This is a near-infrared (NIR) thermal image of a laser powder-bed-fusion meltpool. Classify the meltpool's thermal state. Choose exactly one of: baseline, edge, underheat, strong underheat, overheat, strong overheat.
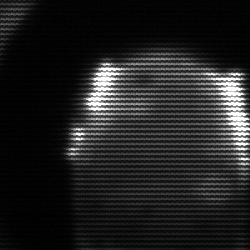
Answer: edge